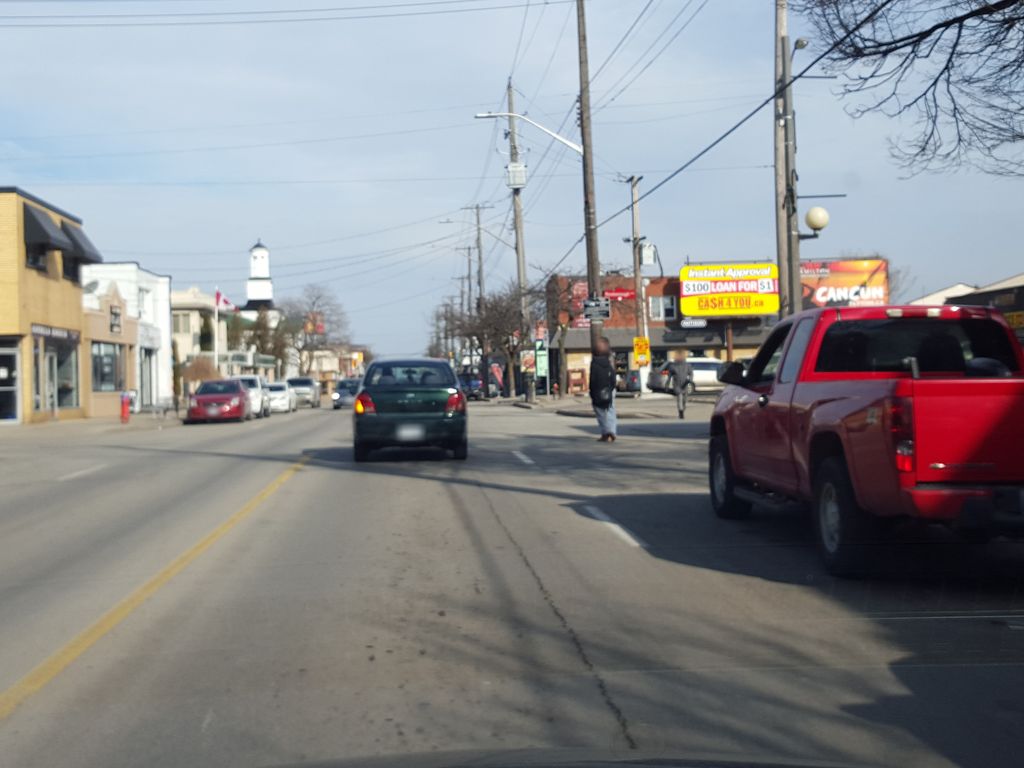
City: hamilton